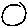
Label: circle